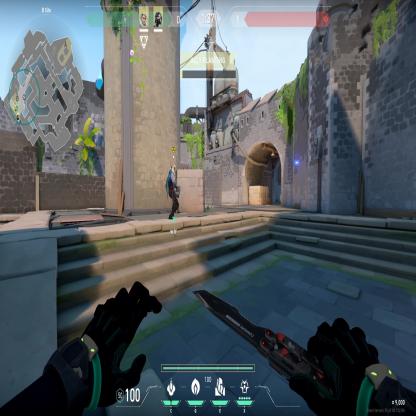
Label: teammate